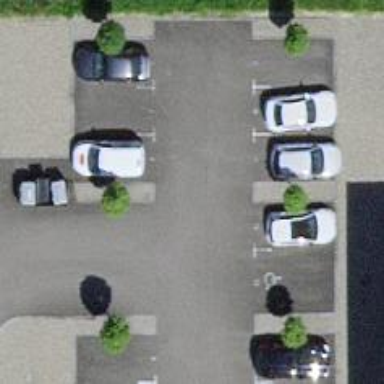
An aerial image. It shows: Road serving as parking aisle.